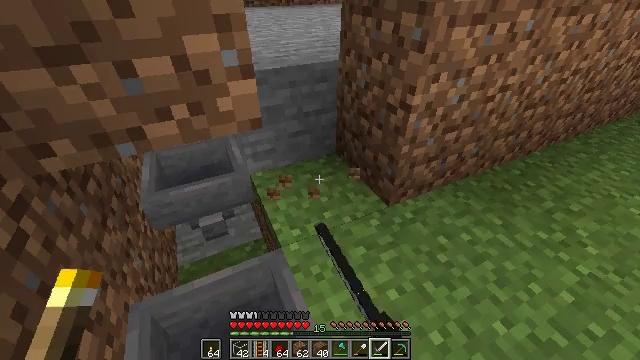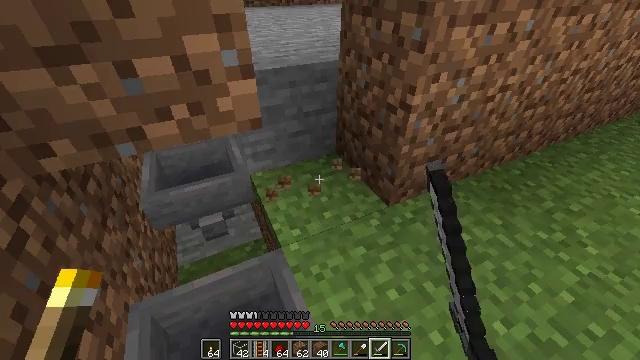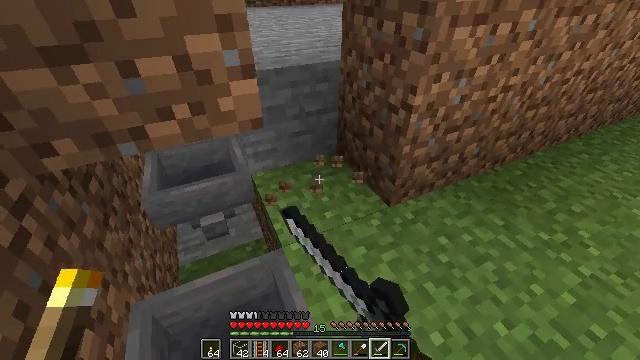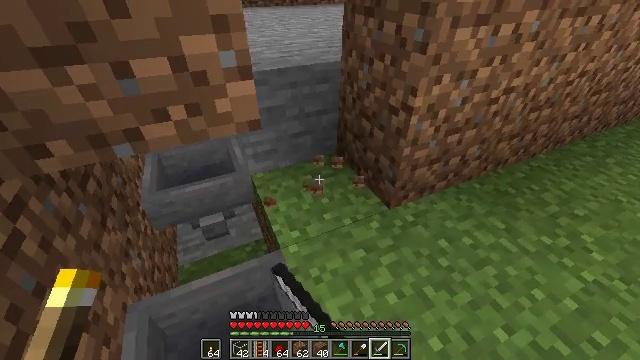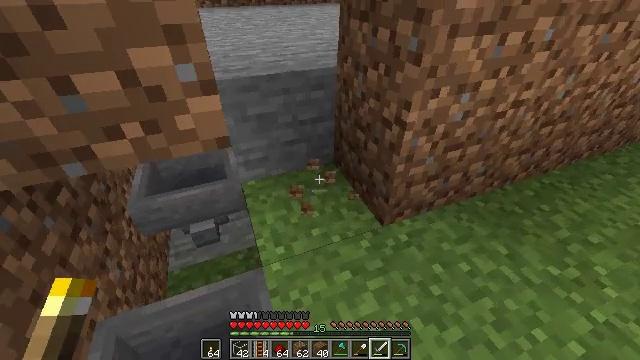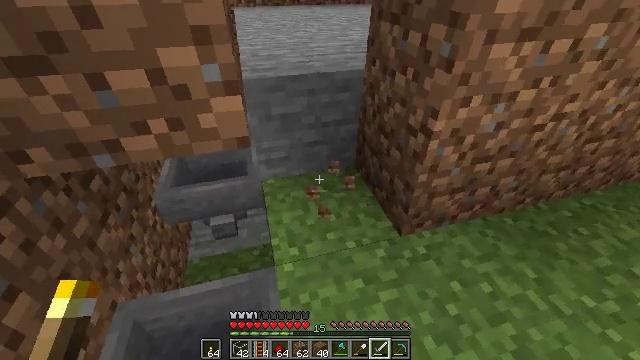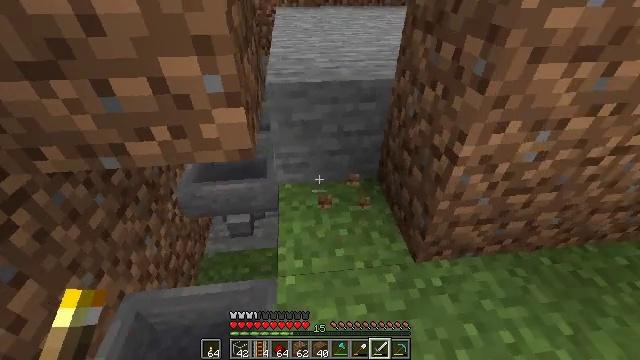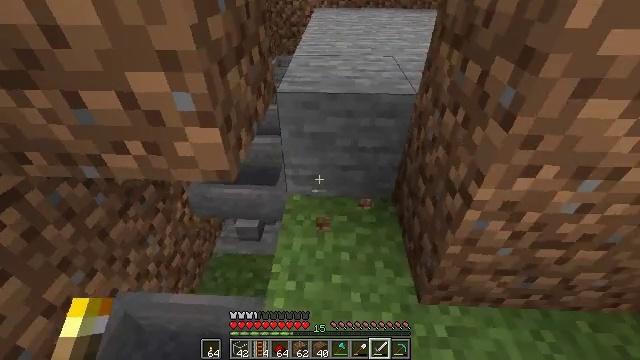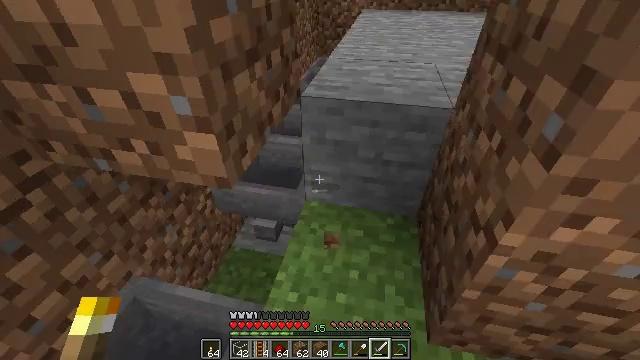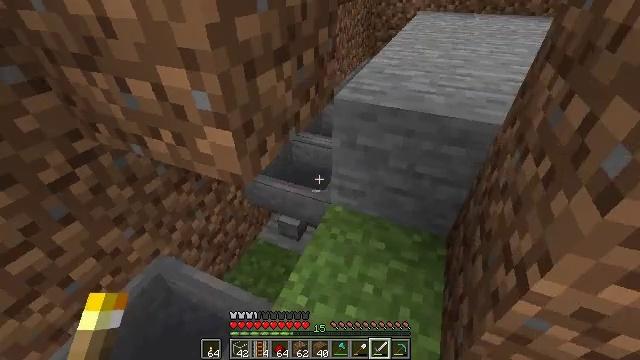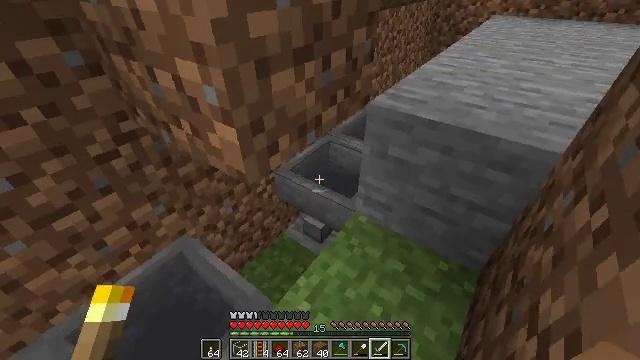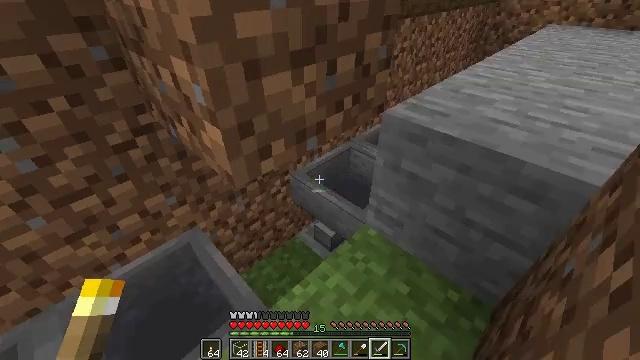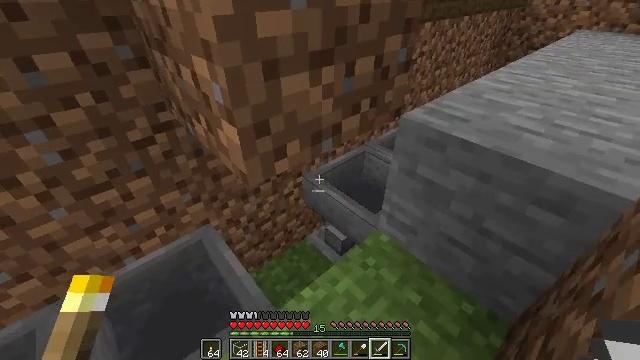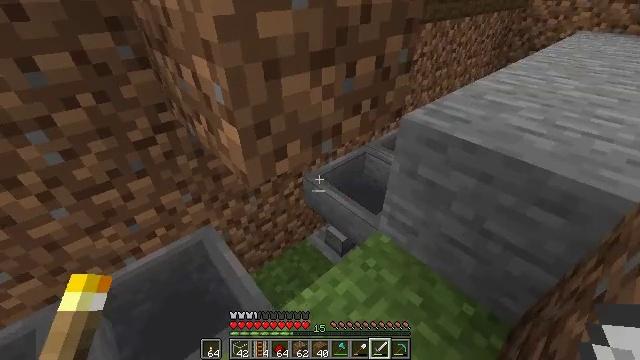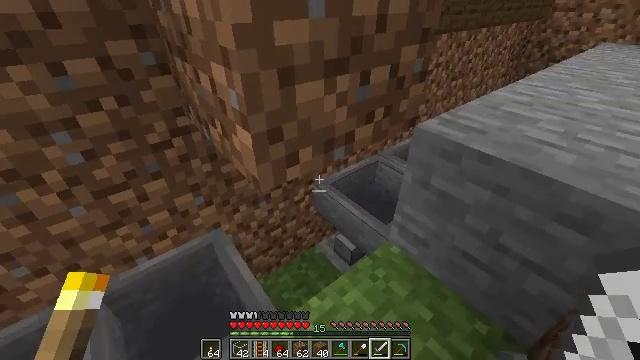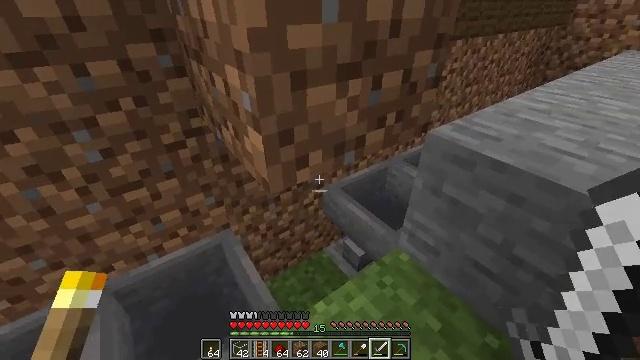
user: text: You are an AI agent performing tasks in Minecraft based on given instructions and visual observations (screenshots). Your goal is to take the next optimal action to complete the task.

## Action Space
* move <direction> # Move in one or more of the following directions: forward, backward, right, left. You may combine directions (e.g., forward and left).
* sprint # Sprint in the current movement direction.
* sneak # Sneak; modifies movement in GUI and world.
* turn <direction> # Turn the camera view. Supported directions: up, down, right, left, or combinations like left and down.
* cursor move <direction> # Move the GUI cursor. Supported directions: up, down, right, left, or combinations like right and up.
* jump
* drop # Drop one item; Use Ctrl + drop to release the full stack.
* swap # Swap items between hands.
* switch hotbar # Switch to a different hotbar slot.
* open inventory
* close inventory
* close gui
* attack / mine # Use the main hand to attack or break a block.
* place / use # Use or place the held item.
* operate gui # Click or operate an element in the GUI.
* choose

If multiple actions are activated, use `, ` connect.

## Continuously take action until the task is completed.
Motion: motion action
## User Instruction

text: Mine dirt from the ground.
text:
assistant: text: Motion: attack / mine
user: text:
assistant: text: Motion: attack / mine
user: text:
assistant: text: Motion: move forward and move right, attack / mine
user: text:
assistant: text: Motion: move forward and move right, turn left
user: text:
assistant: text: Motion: move forward and move right, turn left
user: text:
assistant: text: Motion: move forward and move right, turn left
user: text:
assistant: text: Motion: move forward and move right, turn left
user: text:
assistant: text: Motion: move forward and move right, turn left
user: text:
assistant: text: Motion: move forward and move right, turn left
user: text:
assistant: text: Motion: move forward and move right, turn left
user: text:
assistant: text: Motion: move forward, turn left
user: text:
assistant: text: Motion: turn left
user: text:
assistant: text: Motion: no_op
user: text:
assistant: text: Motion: turn left and up
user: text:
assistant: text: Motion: turn left
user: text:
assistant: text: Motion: turn up
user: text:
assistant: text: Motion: turn right and up
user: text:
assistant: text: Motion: turn right and up
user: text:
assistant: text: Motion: turn up
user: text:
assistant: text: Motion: no_op
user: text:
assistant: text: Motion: attack / mine
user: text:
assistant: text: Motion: attack / mine
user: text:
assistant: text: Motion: attack / mine
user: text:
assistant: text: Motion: attack / mine
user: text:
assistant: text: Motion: turn up, attack / mine
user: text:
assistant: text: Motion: turn left and up, attack / mine
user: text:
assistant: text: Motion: turn up, attack / mine
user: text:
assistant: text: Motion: attack / mine
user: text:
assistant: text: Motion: attack / mine
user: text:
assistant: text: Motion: attack / mine